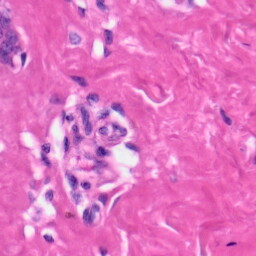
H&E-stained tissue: Skin